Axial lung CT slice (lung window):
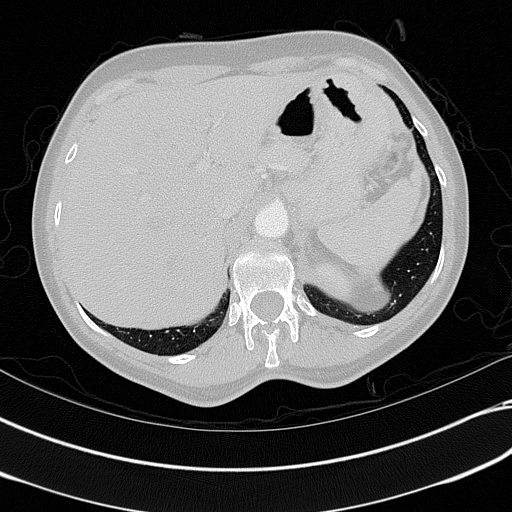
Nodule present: no